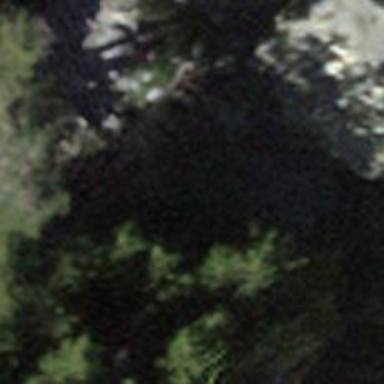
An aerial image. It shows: Cliff in nature.